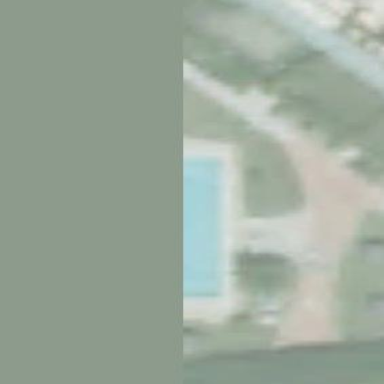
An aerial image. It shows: Swimming pool located in leisure land.